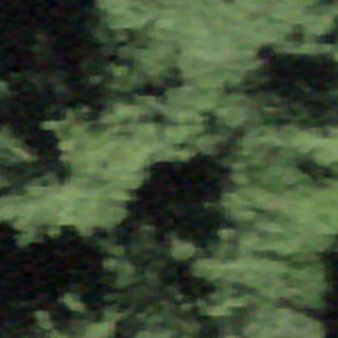
Label: other